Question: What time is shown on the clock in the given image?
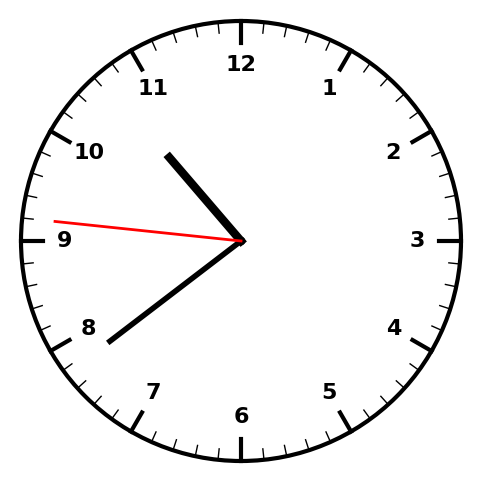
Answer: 10:38:46